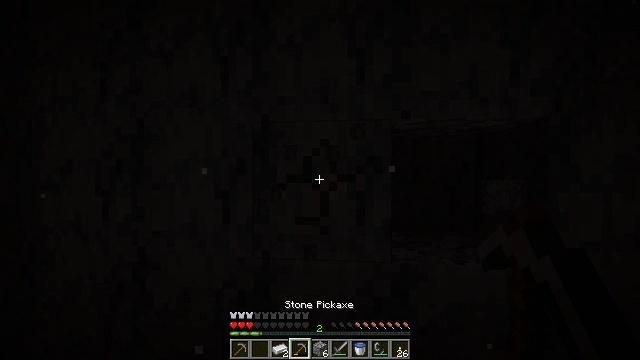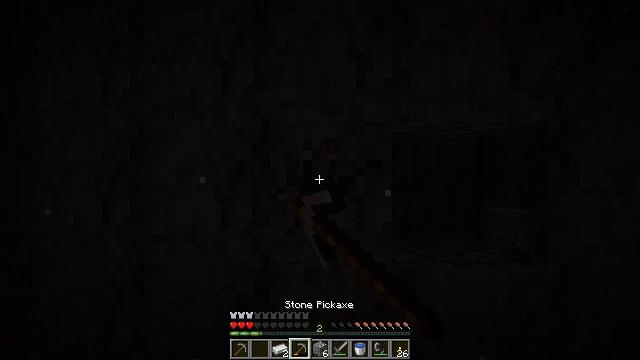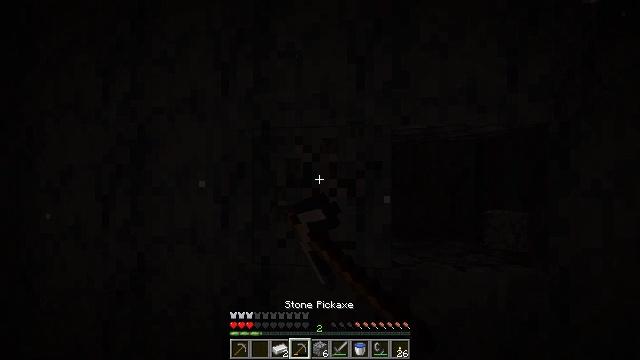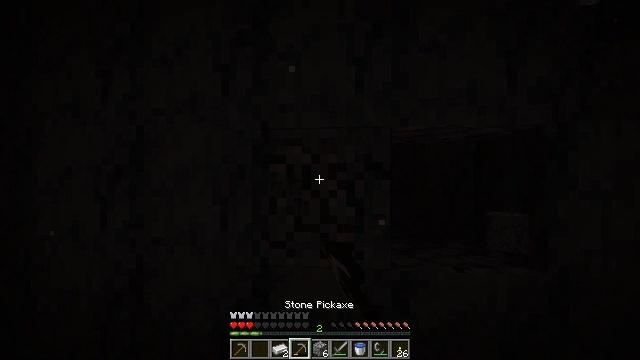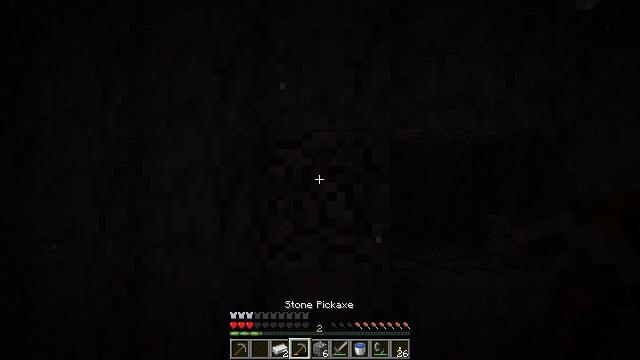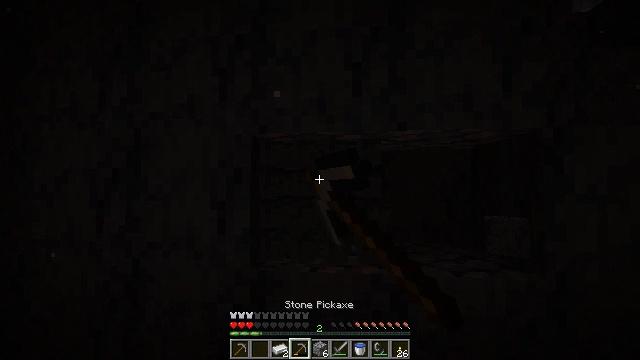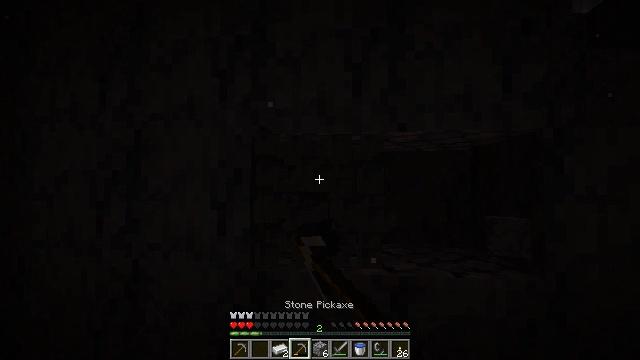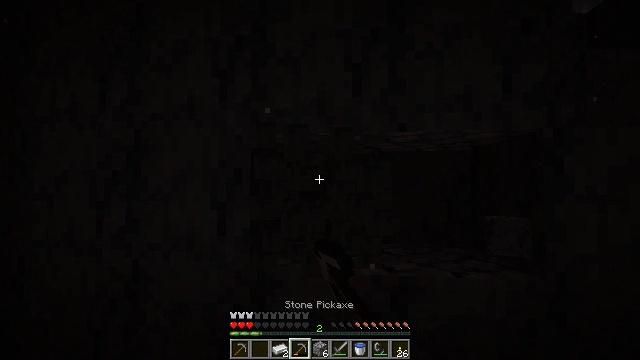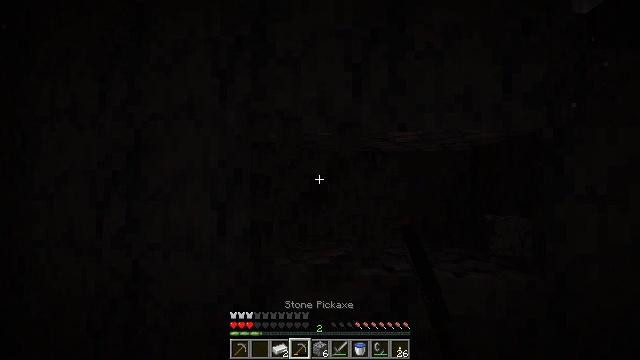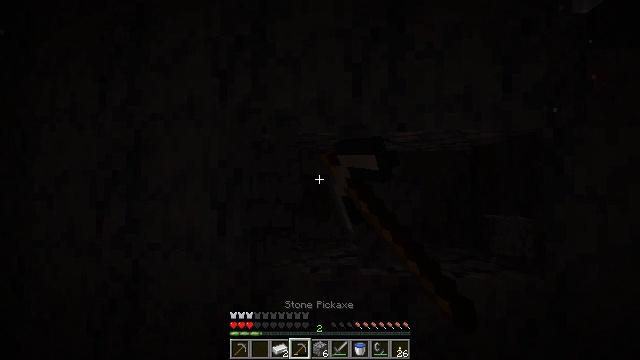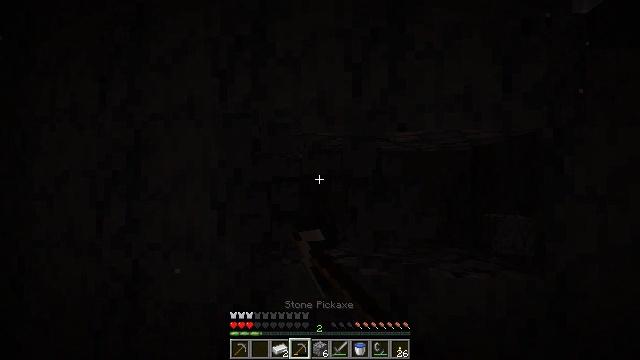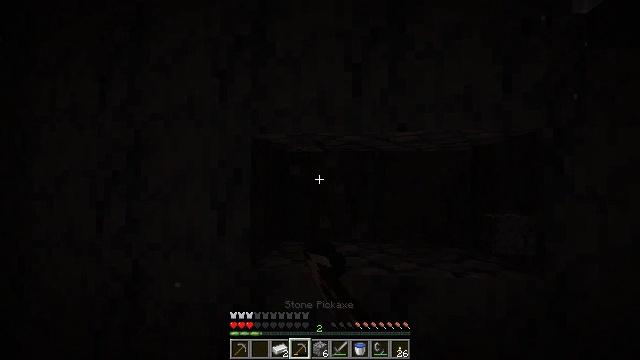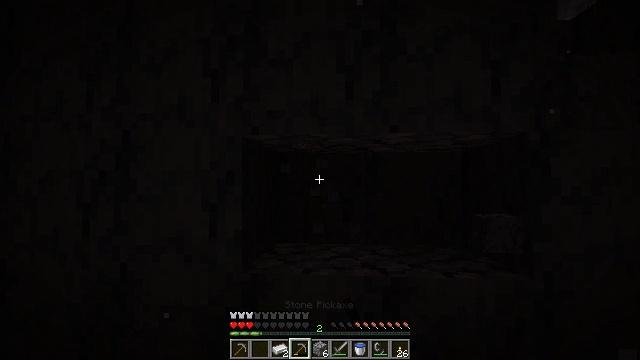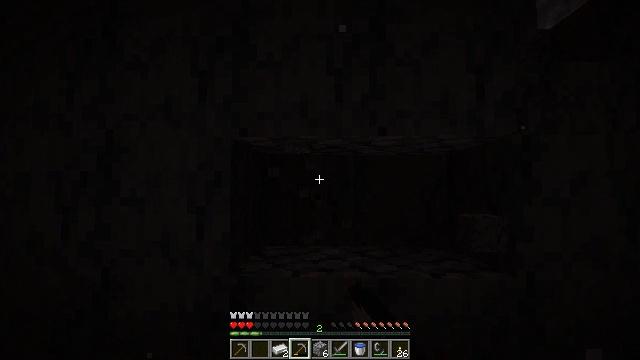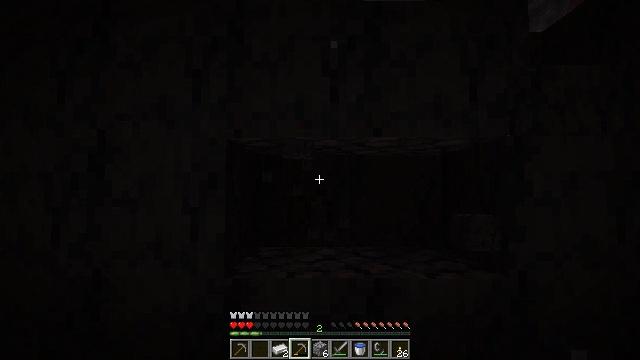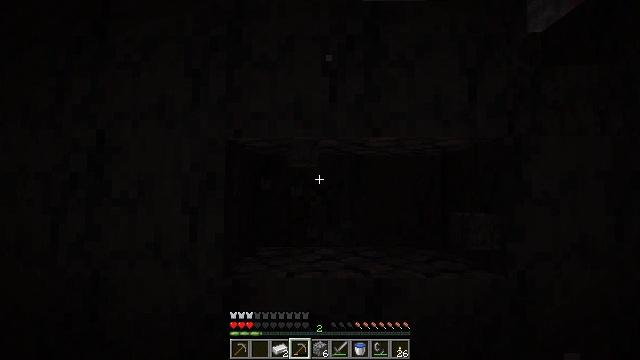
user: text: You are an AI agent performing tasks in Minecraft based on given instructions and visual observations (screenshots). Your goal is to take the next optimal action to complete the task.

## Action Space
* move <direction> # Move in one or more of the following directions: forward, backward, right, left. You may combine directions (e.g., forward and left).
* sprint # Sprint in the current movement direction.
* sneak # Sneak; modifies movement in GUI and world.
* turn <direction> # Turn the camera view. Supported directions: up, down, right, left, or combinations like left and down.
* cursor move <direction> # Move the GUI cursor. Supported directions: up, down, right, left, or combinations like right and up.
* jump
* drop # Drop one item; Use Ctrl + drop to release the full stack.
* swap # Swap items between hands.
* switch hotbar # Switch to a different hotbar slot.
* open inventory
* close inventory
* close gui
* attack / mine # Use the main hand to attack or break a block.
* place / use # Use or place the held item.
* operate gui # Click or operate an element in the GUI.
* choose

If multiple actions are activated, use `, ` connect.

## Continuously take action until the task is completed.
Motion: motion action
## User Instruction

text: Obtain basalt from the terrain.
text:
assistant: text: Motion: attack / mine
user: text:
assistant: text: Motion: attack / mine
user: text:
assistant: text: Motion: attack / mine
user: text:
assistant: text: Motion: attack / mine
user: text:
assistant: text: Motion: attack / mine
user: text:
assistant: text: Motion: attack / mine
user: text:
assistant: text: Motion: attack / mine
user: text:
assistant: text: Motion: attack / mine
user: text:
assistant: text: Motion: attack / mine
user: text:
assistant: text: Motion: attack / mine
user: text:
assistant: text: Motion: attack / mine
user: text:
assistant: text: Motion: turn right, attack / mine
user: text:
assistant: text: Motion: turn right, attack / mine
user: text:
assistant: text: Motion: turn right, attack / mine
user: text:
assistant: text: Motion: attack / mine
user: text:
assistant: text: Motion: attack / mine
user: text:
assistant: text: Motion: attack / mine
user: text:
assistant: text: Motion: turn left and down, attack / mine
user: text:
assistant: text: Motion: turn down, attack / mine
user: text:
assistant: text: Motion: turn right and down
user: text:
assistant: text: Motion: turn right and down
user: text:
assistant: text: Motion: turn right and down
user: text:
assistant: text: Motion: no_op
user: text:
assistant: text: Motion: no_op
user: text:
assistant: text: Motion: no_op
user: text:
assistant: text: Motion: move forward, turn right and up
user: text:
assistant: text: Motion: move forward, turn right and up
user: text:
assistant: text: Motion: move forward, turn right and up
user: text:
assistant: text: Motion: move forward, turn up
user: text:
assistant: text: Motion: move forward, turn up